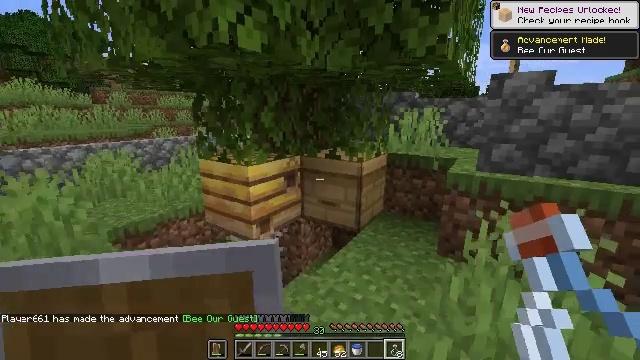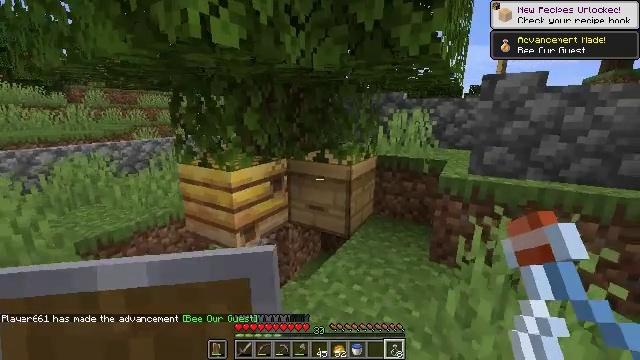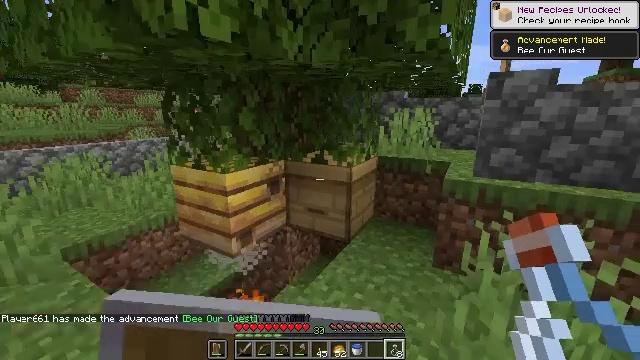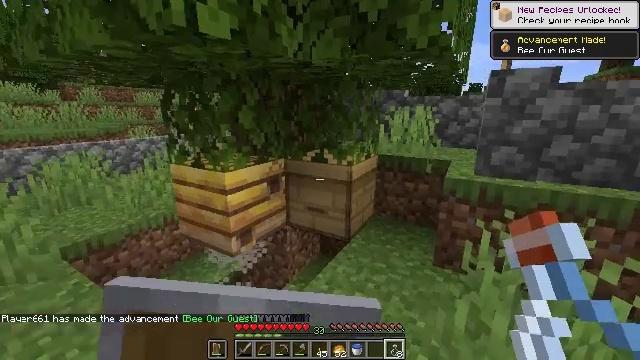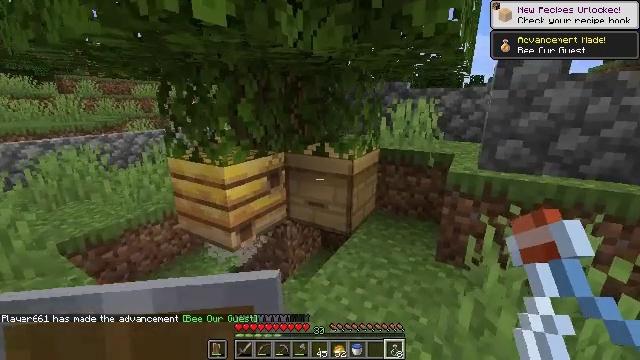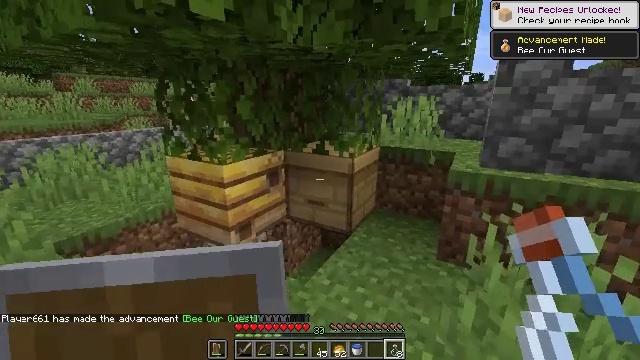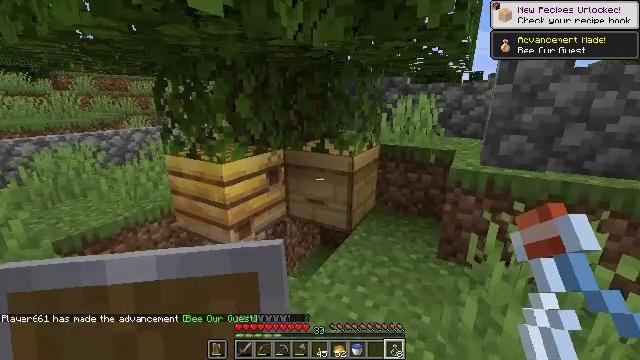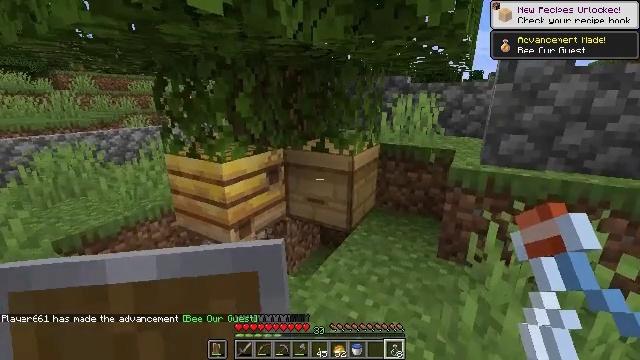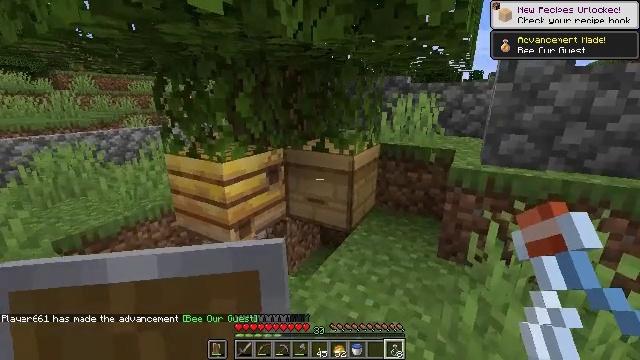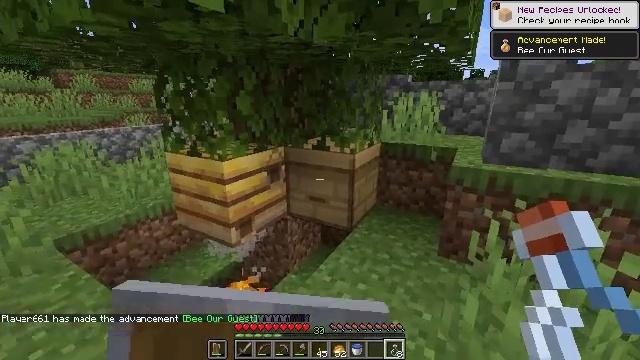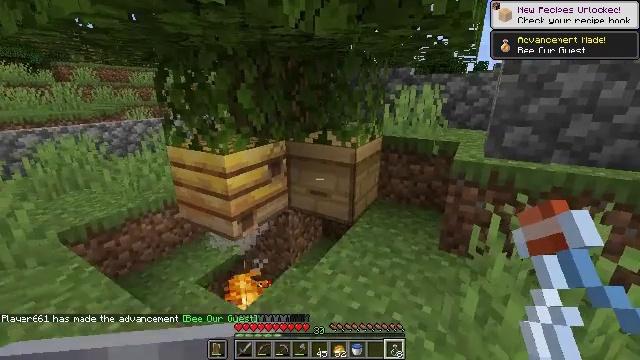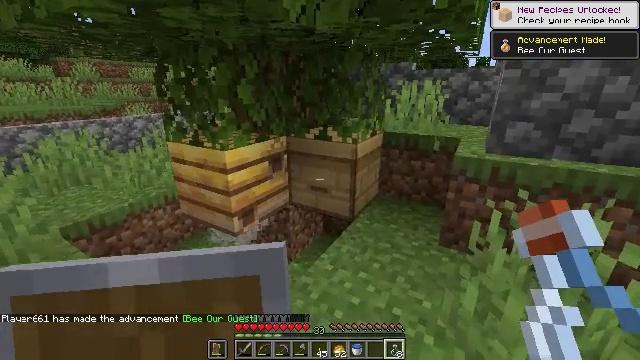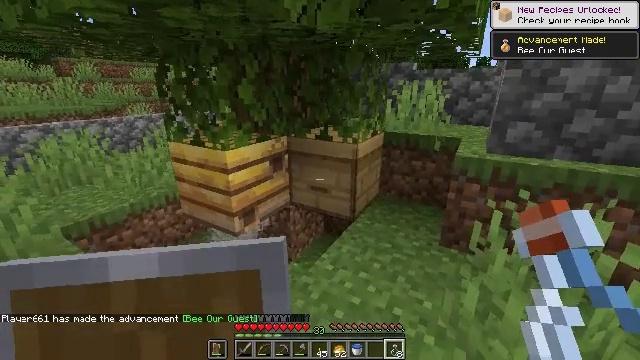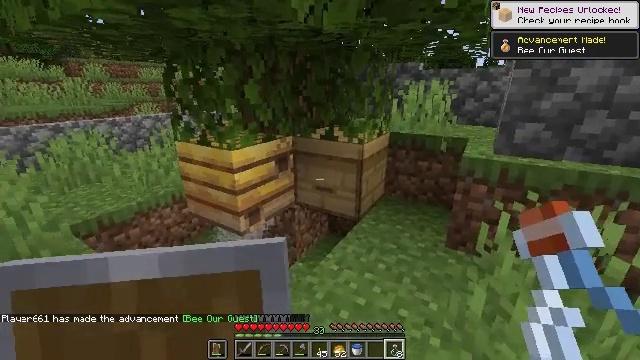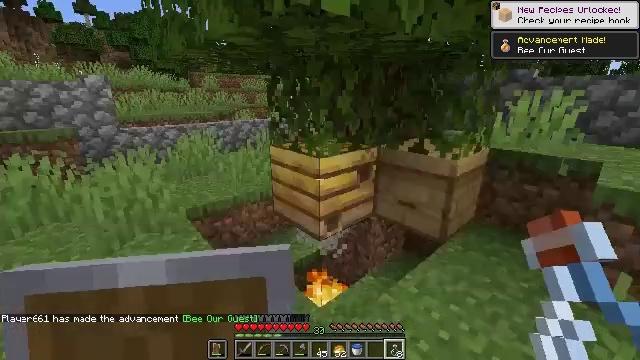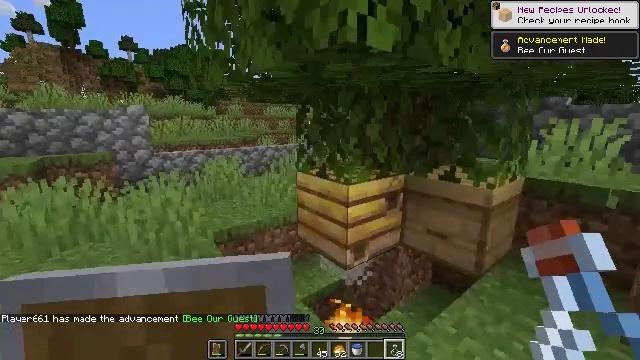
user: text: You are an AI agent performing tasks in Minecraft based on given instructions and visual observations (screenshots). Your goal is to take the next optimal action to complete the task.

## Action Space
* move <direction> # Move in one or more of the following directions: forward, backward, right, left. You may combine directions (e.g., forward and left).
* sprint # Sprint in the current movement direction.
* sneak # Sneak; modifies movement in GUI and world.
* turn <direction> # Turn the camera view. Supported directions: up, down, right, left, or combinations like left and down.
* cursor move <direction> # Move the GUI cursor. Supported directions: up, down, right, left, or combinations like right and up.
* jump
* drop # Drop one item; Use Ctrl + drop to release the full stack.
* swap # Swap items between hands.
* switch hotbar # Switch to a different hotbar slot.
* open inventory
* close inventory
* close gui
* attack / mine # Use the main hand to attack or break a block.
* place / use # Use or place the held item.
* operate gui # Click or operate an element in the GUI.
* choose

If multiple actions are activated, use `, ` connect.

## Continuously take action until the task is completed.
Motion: motion action
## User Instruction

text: Mine the dandelion from the ground.
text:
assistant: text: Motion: move forward, turn right
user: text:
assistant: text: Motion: use / place
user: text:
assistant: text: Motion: use / place
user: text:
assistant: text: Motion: turn down
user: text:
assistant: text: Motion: no_op
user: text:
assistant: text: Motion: no_op
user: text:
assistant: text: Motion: no_op
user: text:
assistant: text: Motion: no_op
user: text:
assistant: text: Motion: use / place
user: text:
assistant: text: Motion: turn down, use / place
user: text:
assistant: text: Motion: use / place
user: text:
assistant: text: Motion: use / place
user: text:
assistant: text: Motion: move left, turn left
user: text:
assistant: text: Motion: move left, turn left and up
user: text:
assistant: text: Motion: move left, turn left and up
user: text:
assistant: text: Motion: move left
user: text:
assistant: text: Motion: move forward and move left
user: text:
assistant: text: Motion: move forward and move left
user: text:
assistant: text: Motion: move forward and move left
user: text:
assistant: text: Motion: move forward and move left, turn right and down
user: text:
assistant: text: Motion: move forward and move left, turn right and down
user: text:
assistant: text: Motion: move forward and move left, turn right
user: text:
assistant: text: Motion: move forward and move left, turn right and up
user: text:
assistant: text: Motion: move forward and move left
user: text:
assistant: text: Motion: move forward and move left
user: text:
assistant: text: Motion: move forward and move left
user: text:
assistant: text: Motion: move forward and move left, turn right and down
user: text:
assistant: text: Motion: move left, turn right and down
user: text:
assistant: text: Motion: move left, turn right
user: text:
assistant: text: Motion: turn right